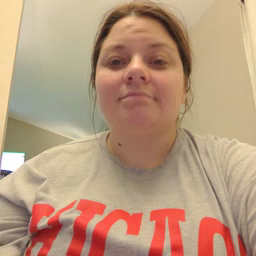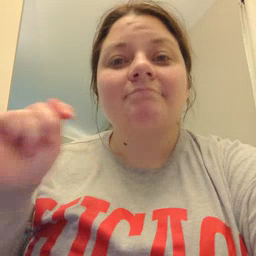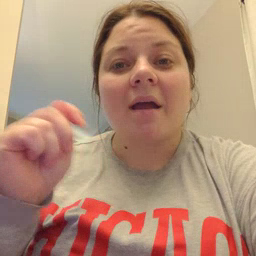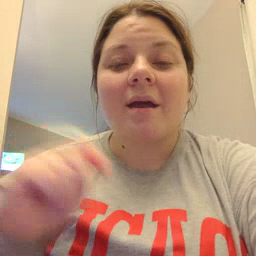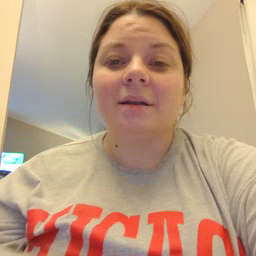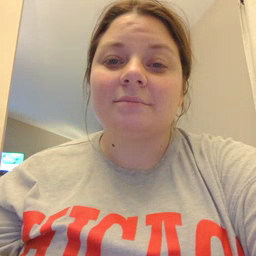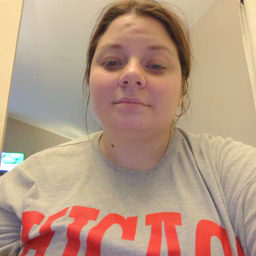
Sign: potty